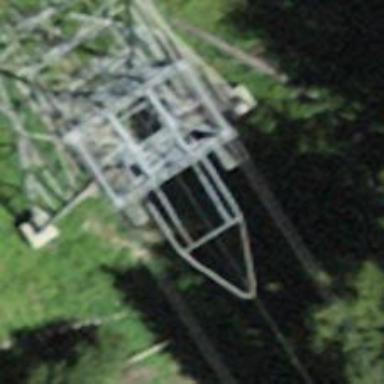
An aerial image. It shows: Pylon used for aerialway.